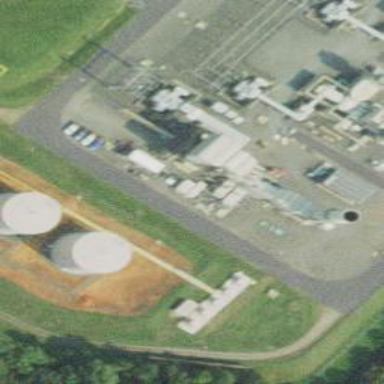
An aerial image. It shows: Gas turbine generator is in use.